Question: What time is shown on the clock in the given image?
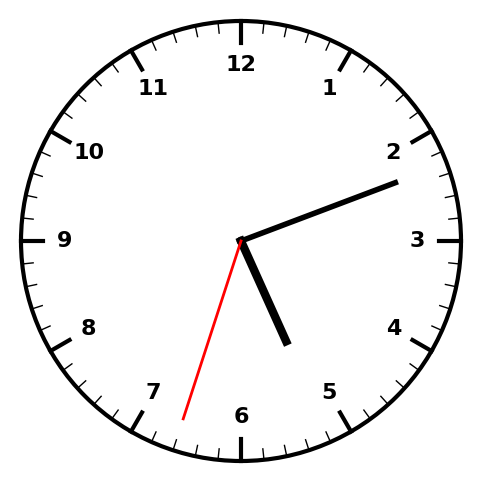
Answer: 05:11:33